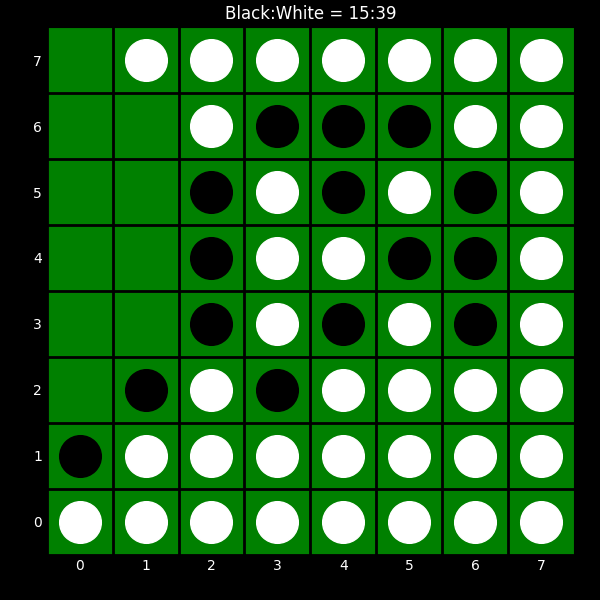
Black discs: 15
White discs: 39